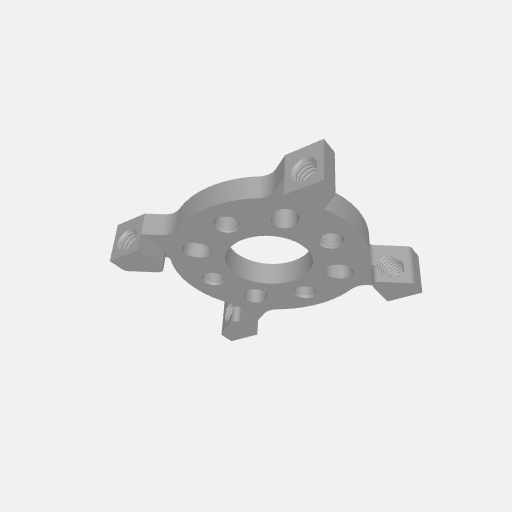
Part: Post2PatternMount32-2